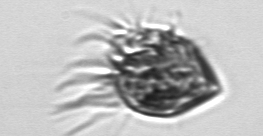
Label: Strombidium_morphotype1